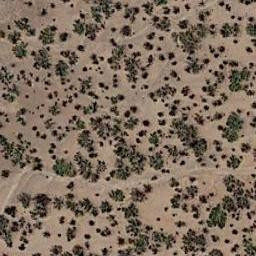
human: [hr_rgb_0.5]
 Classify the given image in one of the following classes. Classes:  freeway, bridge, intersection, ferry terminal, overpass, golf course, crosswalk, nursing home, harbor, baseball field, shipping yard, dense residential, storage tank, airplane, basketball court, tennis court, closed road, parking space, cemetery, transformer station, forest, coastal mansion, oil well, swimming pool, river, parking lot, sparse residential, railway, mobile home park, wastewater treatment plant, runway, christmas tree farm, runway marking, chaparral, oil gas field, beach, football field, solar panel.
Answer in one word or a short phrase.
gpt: chaparral